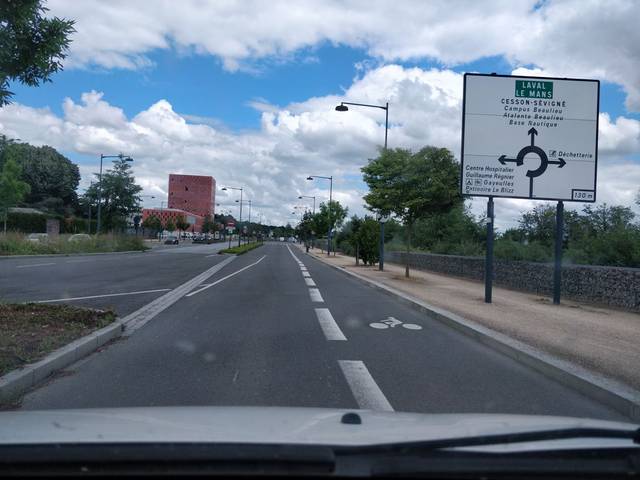
Region: France
Coordinates: 48.111, -1.648